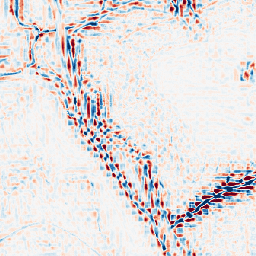
Category: wavelet
Decomposition family: wavelet_reverse_biorthogonal
Decomposition parameters: wavelet: rbio3.5
level: 3
Upsampling method: sinc_hamming
Upsampling parameters: scale: 2
kernel_size: 16
Upsampling scale: 2